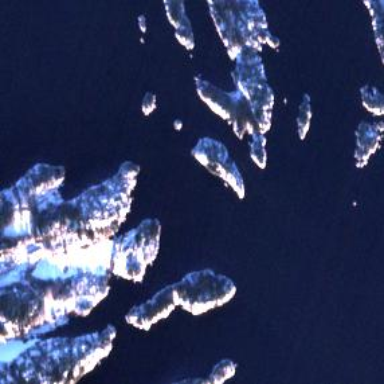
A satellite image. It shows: Island in the natural setting.